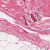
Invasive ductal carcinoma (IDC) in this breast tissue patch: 0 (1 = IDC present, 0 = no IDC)